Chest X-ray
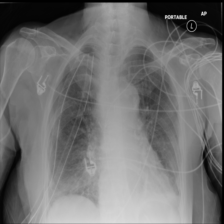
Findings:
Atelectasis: negative
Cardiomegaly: negative
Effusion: negative
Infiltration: negative
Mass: positive
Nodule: negative
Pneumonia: negative
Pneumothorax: negative
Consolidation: negative
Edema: negative
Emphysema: positive
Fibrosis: negative
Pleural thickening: negative
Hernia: negative